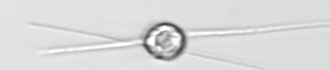
Label: Chaetoceros_danicus